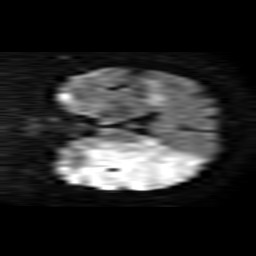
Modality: TRACE
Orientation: coronal
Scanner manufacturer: philips
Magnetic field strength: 1.5 T
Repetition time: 4.783 s
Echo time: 0.07764 s